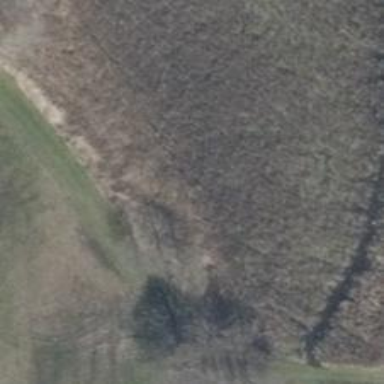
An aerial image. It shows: Hunting stand.